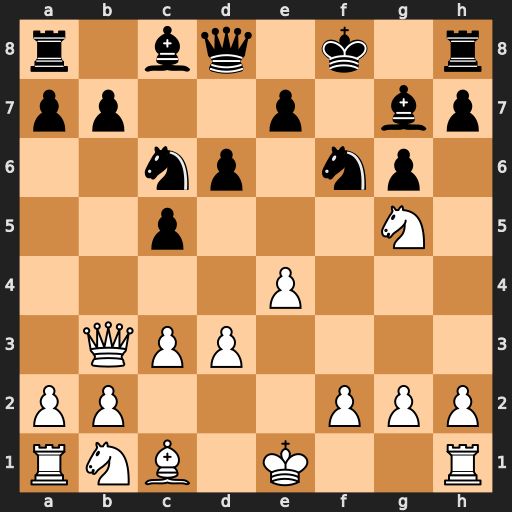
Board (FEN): r1bq1k1r/pp2p1bp/2np1np1/2p3N1/4P3/1QPP4/PP3PPP/RNB1K2R
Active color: w
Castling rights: KQ
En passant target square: -
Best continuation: Qf7#